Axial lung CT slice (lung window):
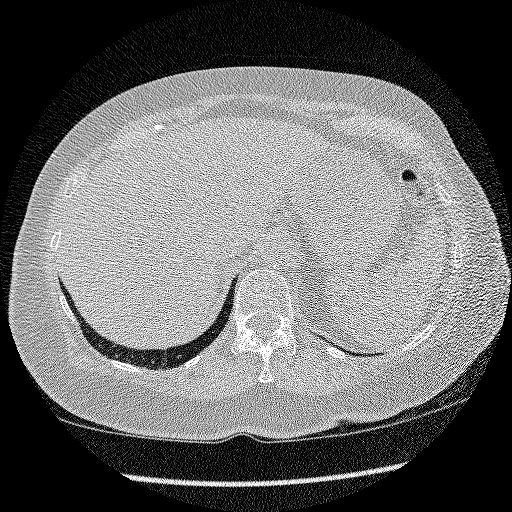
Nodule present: no